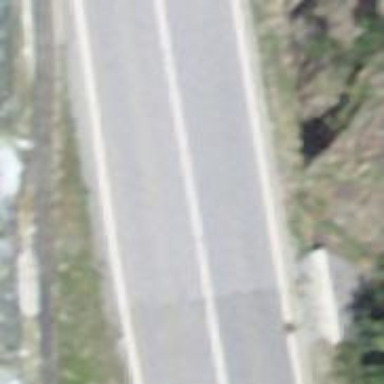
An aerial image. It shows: Secondary road with asphalt surface.